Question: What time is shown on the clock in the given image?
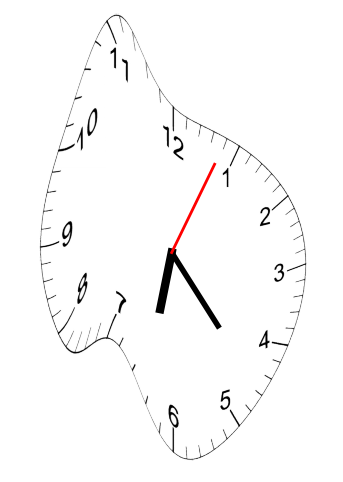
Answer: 06:23:04